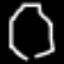
Label: octagon